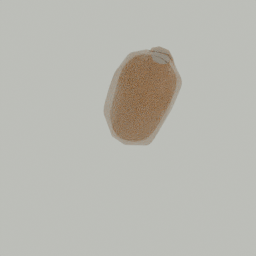
Label: decoration